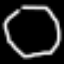
Label: octagon